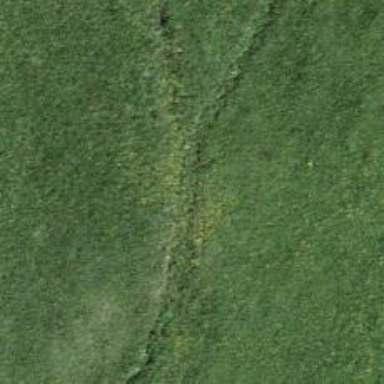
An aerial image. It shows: Ditch serving as waterway.